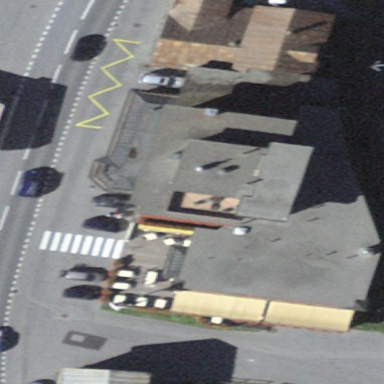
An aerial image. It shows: Hotel building.